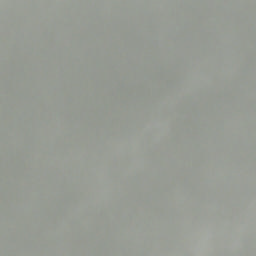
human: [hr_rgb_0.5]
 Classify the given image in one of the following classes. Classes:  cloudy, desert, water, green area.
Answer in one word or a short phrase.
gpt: cloudy